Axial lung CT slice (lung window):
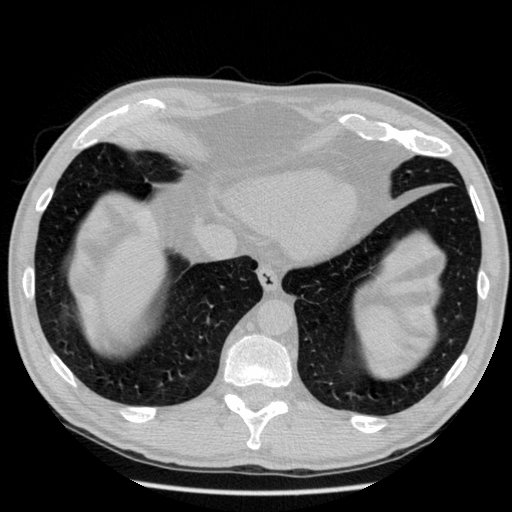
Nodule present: no